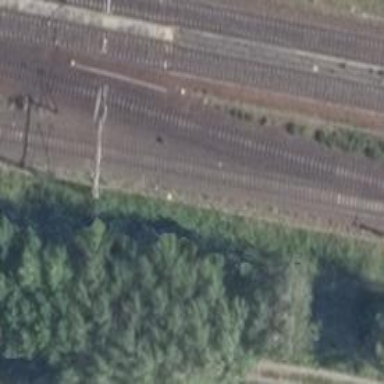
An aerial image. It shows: Railway track with contact lines for electrification.